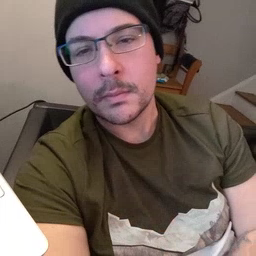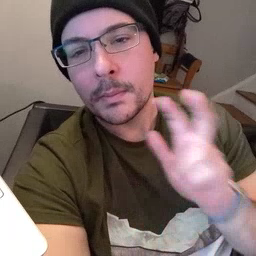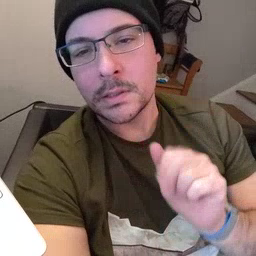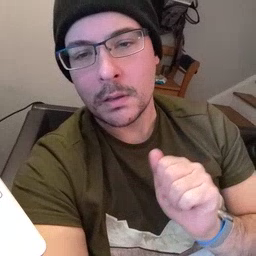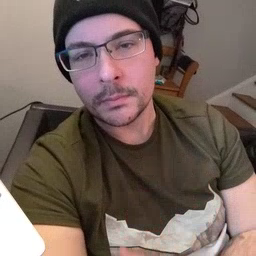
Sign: pizza